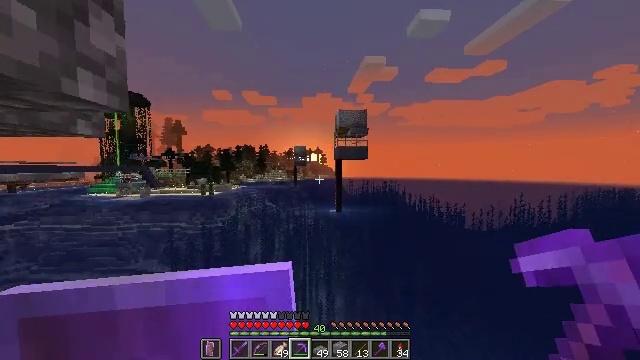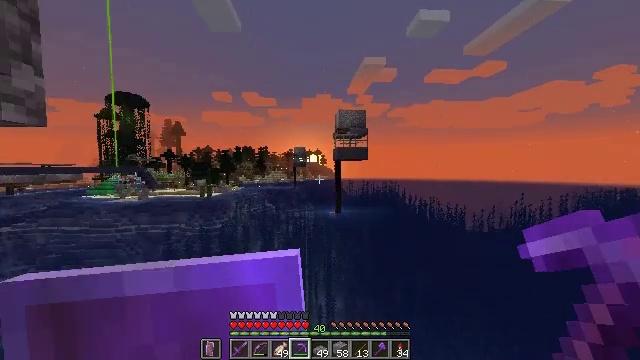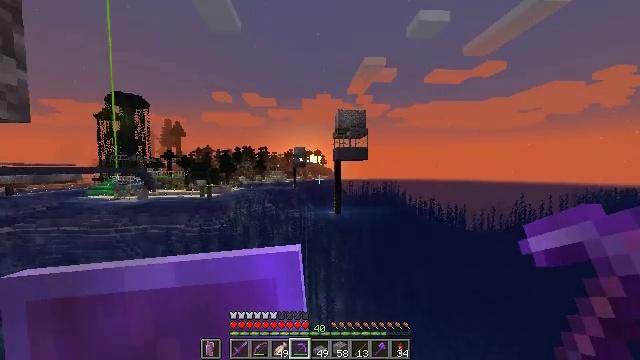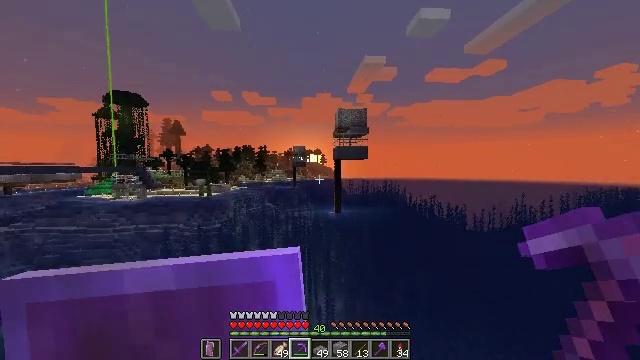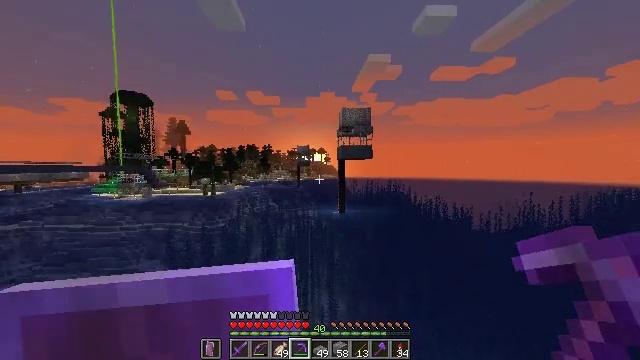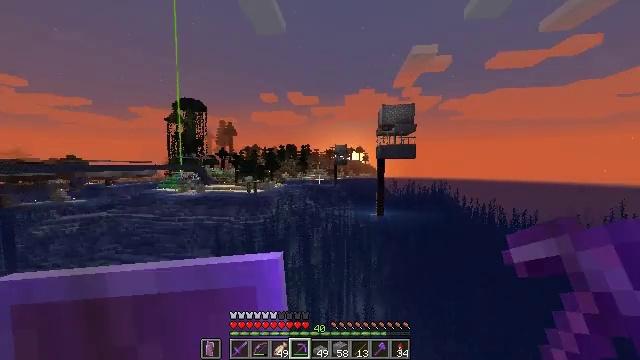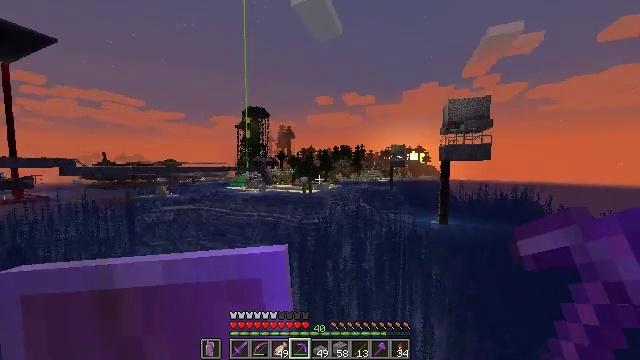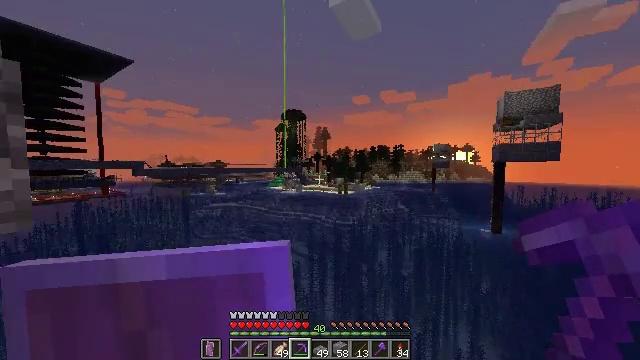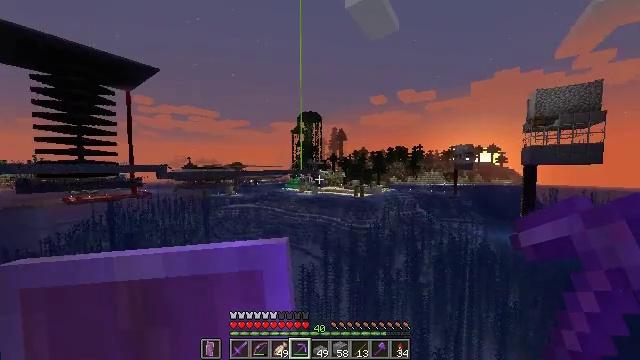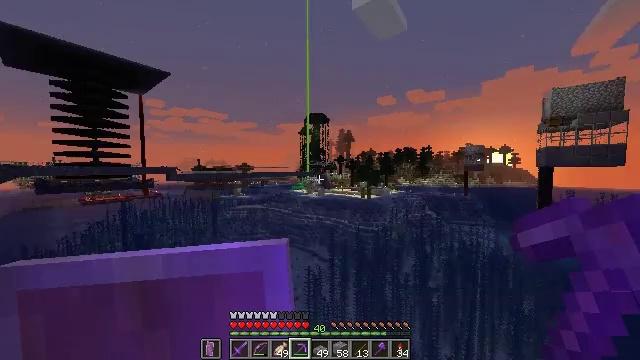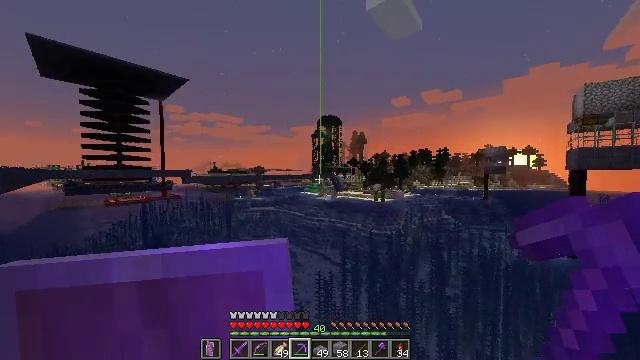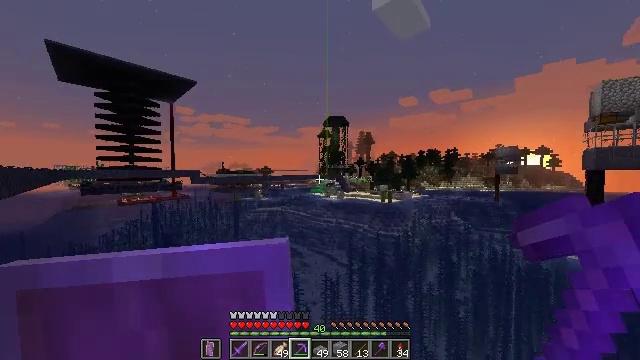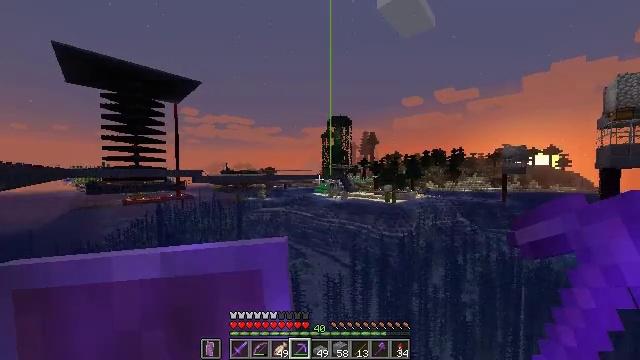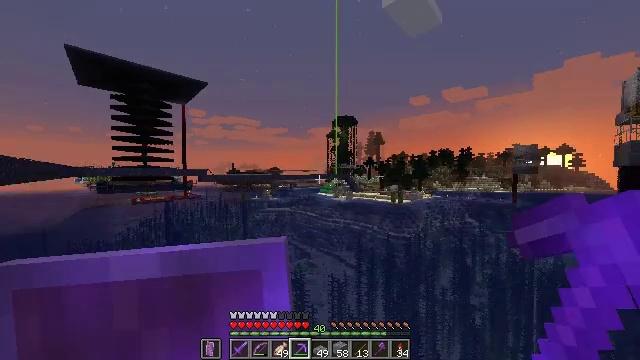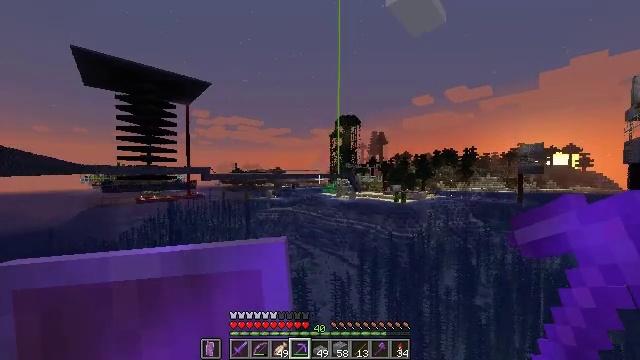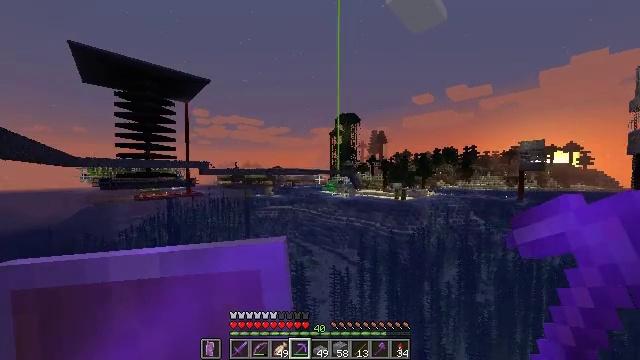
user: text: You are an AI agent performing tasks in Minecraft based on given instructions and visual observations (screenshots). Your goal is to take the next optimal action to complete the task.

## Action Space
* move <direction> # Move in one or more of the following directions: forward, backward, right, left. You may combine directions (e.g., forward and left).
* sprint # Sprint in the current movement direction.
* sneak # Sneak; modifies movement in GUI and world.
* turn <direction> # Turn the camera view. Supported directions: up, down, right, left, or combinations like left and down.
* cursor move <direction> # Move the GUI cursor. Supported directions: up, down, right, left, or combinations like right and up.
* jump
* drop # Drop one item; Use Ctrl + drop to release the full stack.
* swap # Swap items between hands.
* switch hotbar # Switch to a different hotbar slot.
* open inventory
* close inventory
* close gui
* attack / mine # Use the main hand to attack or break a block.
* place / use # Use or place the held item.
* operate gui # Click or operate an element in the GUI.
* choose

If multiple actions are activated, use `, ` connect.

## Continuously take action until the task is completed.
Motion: motion action
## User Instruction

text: Obtain a stonecutter from the crafting table.
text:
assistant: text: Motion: move forward, sprint
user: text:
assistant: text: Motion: move forward, sprint
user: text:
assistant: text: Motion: move forward, sprint
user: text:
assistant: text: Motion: move forward, sprint, turn left
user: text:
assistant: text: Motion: move forward, sprint, turn left, jump
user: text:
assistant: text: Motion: move forward, sprint, turn left, jump
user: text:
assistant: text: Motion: move forward, sprint, turn left, jump
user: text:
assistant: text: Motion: move forward, sprint, turn left, jump
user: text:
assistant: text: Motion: move forward, sprint, turn left, jump
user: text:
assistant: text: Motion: move forward, sprint, turn left, jump
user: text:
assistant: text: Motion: move forward, sprint, turn left
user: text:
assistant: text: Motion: move forward, sprint, turn left
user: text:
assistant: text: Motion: move forward, sprint, turn left, jump
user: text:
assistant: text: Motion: move forward, sprint, jump
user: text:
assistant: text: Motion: move forward, sprint, jump
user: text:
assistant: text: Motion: move forward, sprint, jump
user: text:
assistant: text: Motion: move forward, sprint, jump
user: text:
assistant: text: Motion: move forward, sprint, jump
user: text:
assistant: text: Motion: move forward, sprint, jump
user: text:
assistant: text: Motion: move forward, sprint, jump
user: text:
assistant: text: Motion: move forward, sprint, jump
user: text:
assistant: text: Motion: move forward, sprint, jump
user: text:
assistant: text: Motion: move forward, sprint, jump
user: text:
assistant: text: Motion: move forward, sprint, jump
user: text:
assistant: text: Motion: move forward, sprint, jump
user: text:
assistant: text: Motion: move forward, sprint, jump
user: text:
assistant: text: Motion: move forward, sprint, jump
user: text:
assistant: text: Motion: move forward, sprint, jump
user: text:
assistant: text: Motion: move forward, sprint, jump
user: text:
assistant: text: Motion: move forward, sprint, jump